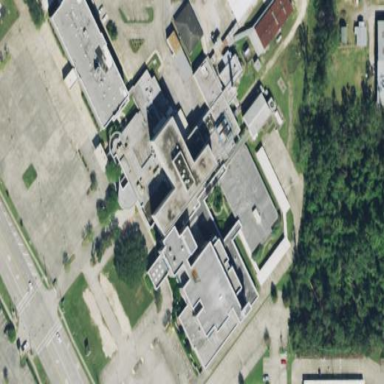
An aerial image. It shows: Healthcare facility identified as hospital.